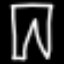
Label: pants